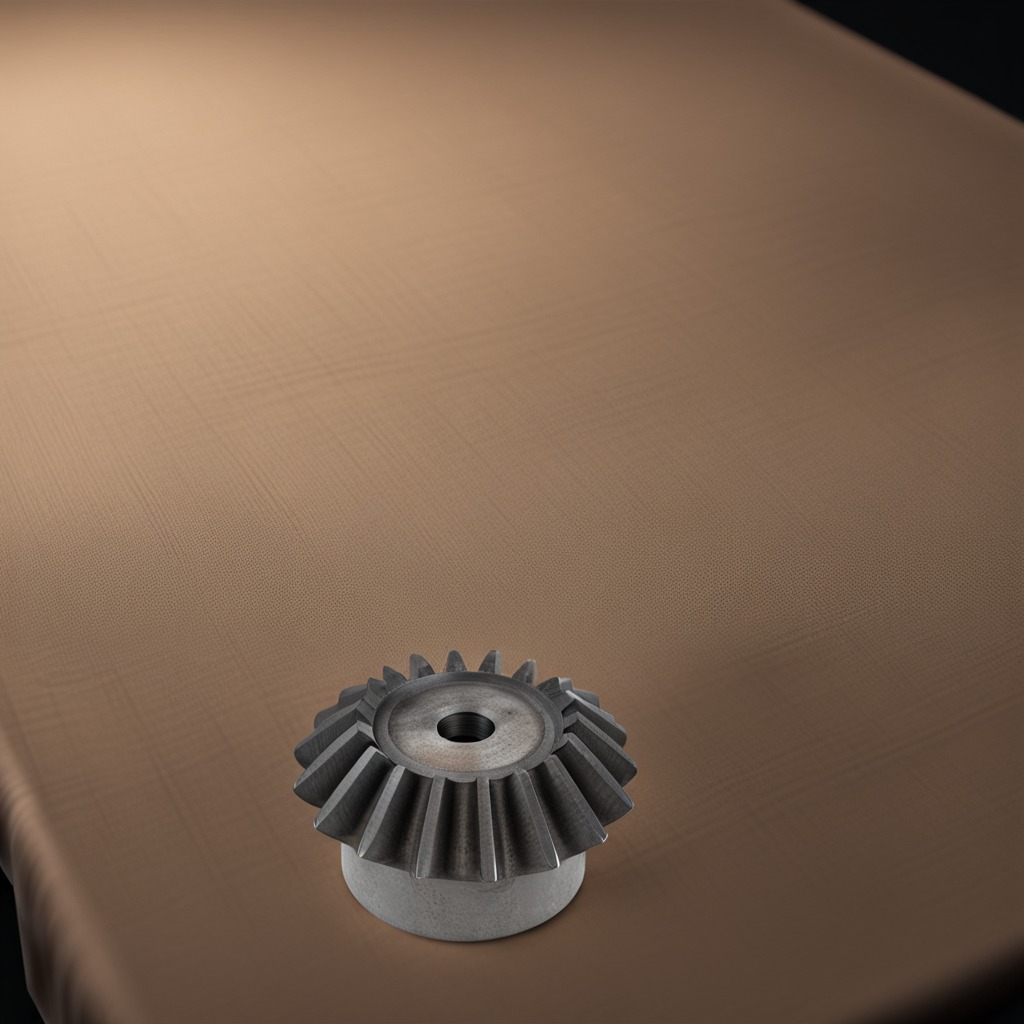
A steel gear with teeth lies on a wooden table inside a workshop at night.